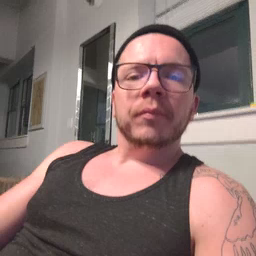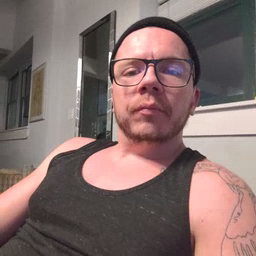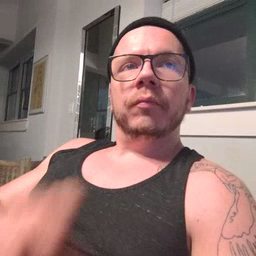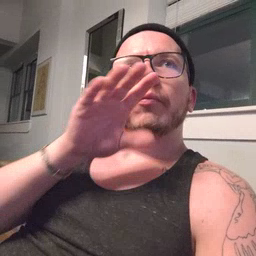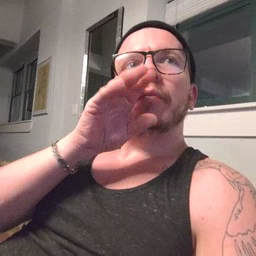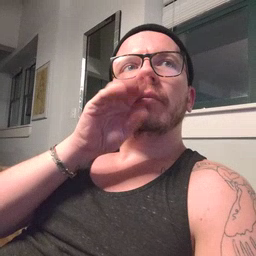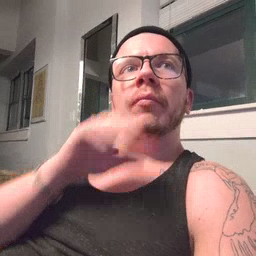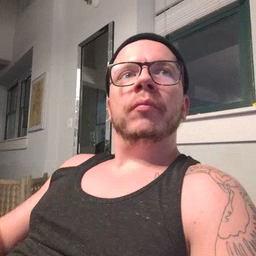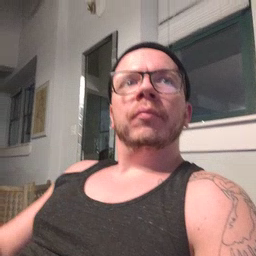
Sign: goose